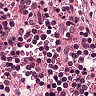
Metastatic tissue present: no